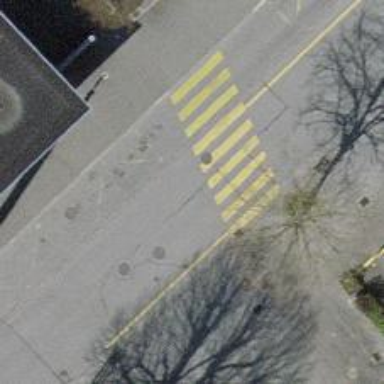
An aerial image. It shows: Residential road with asphalt surface. There are sidewalks on both sides of the road.